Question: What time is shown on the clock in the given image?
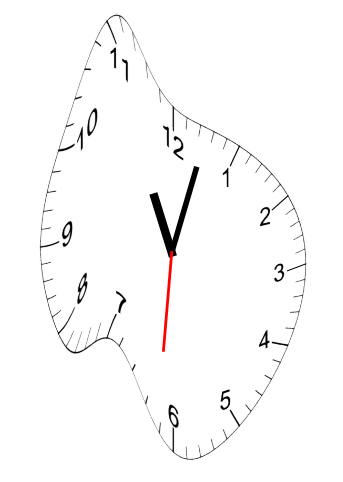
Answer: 11:02:31